Aerial crown-view tile of a tropical tree (Barro Colorado Island, Panama), acquired 20240716:
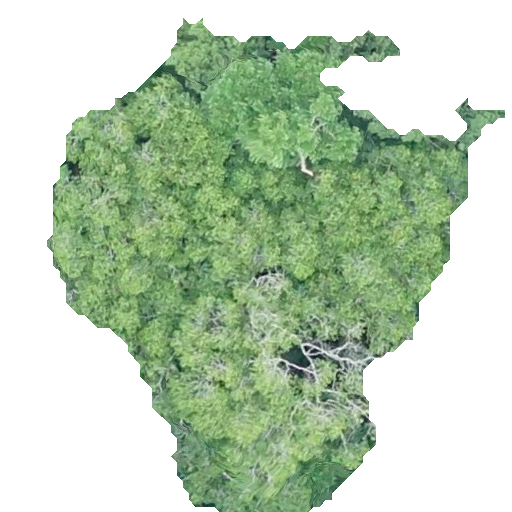
Species: Guatteria lucens
GBIF accepted scientific name: Guatteria lucens
Crown area: 210.894 m²